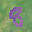
Label: 8